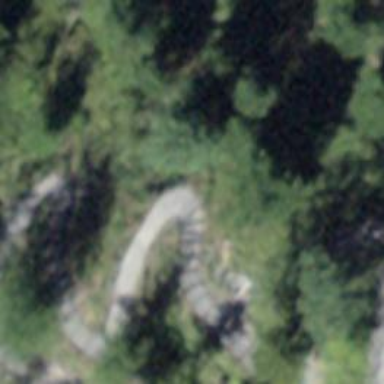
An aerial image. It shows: Funicular railway tunnel.